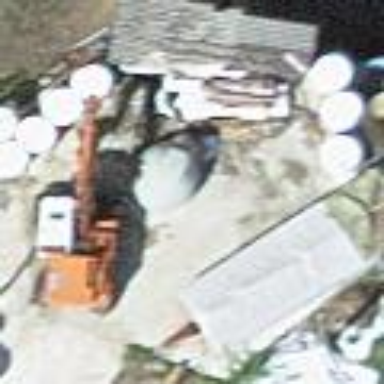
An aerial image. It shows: Storage tank that is man-made.